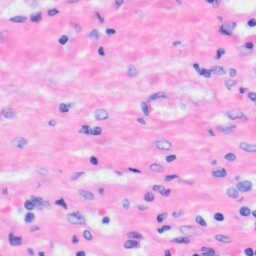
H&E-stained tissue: Liver